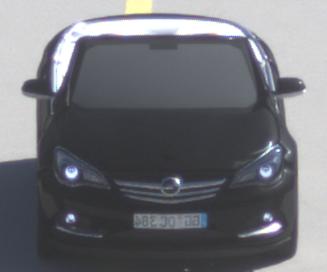
Make: Opel
Model: Cascada 1.4 Turbo
Detailed model: Cascada
Model produced from: 2013/03
Model produced until: 2015/01
Doors: 2
Color: black
Road condition: dry road
Daytime: morning or afternoon
Contrast: high contrast